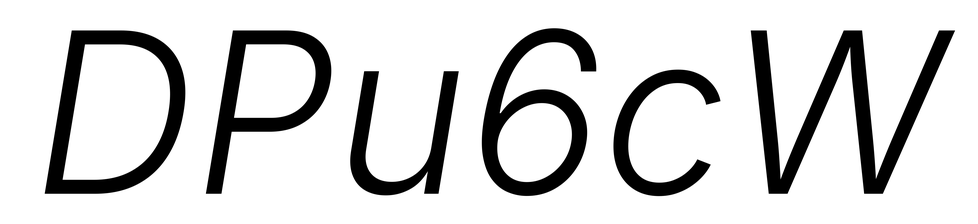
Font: Inter-Italic_Light_Italic